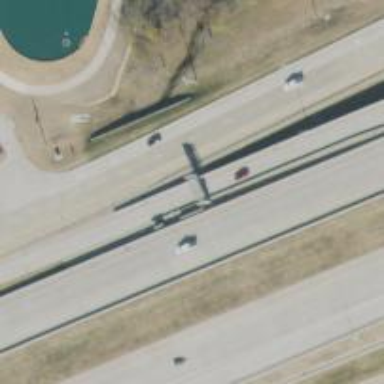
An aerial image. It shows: Toll gantry on the road.